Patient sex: M
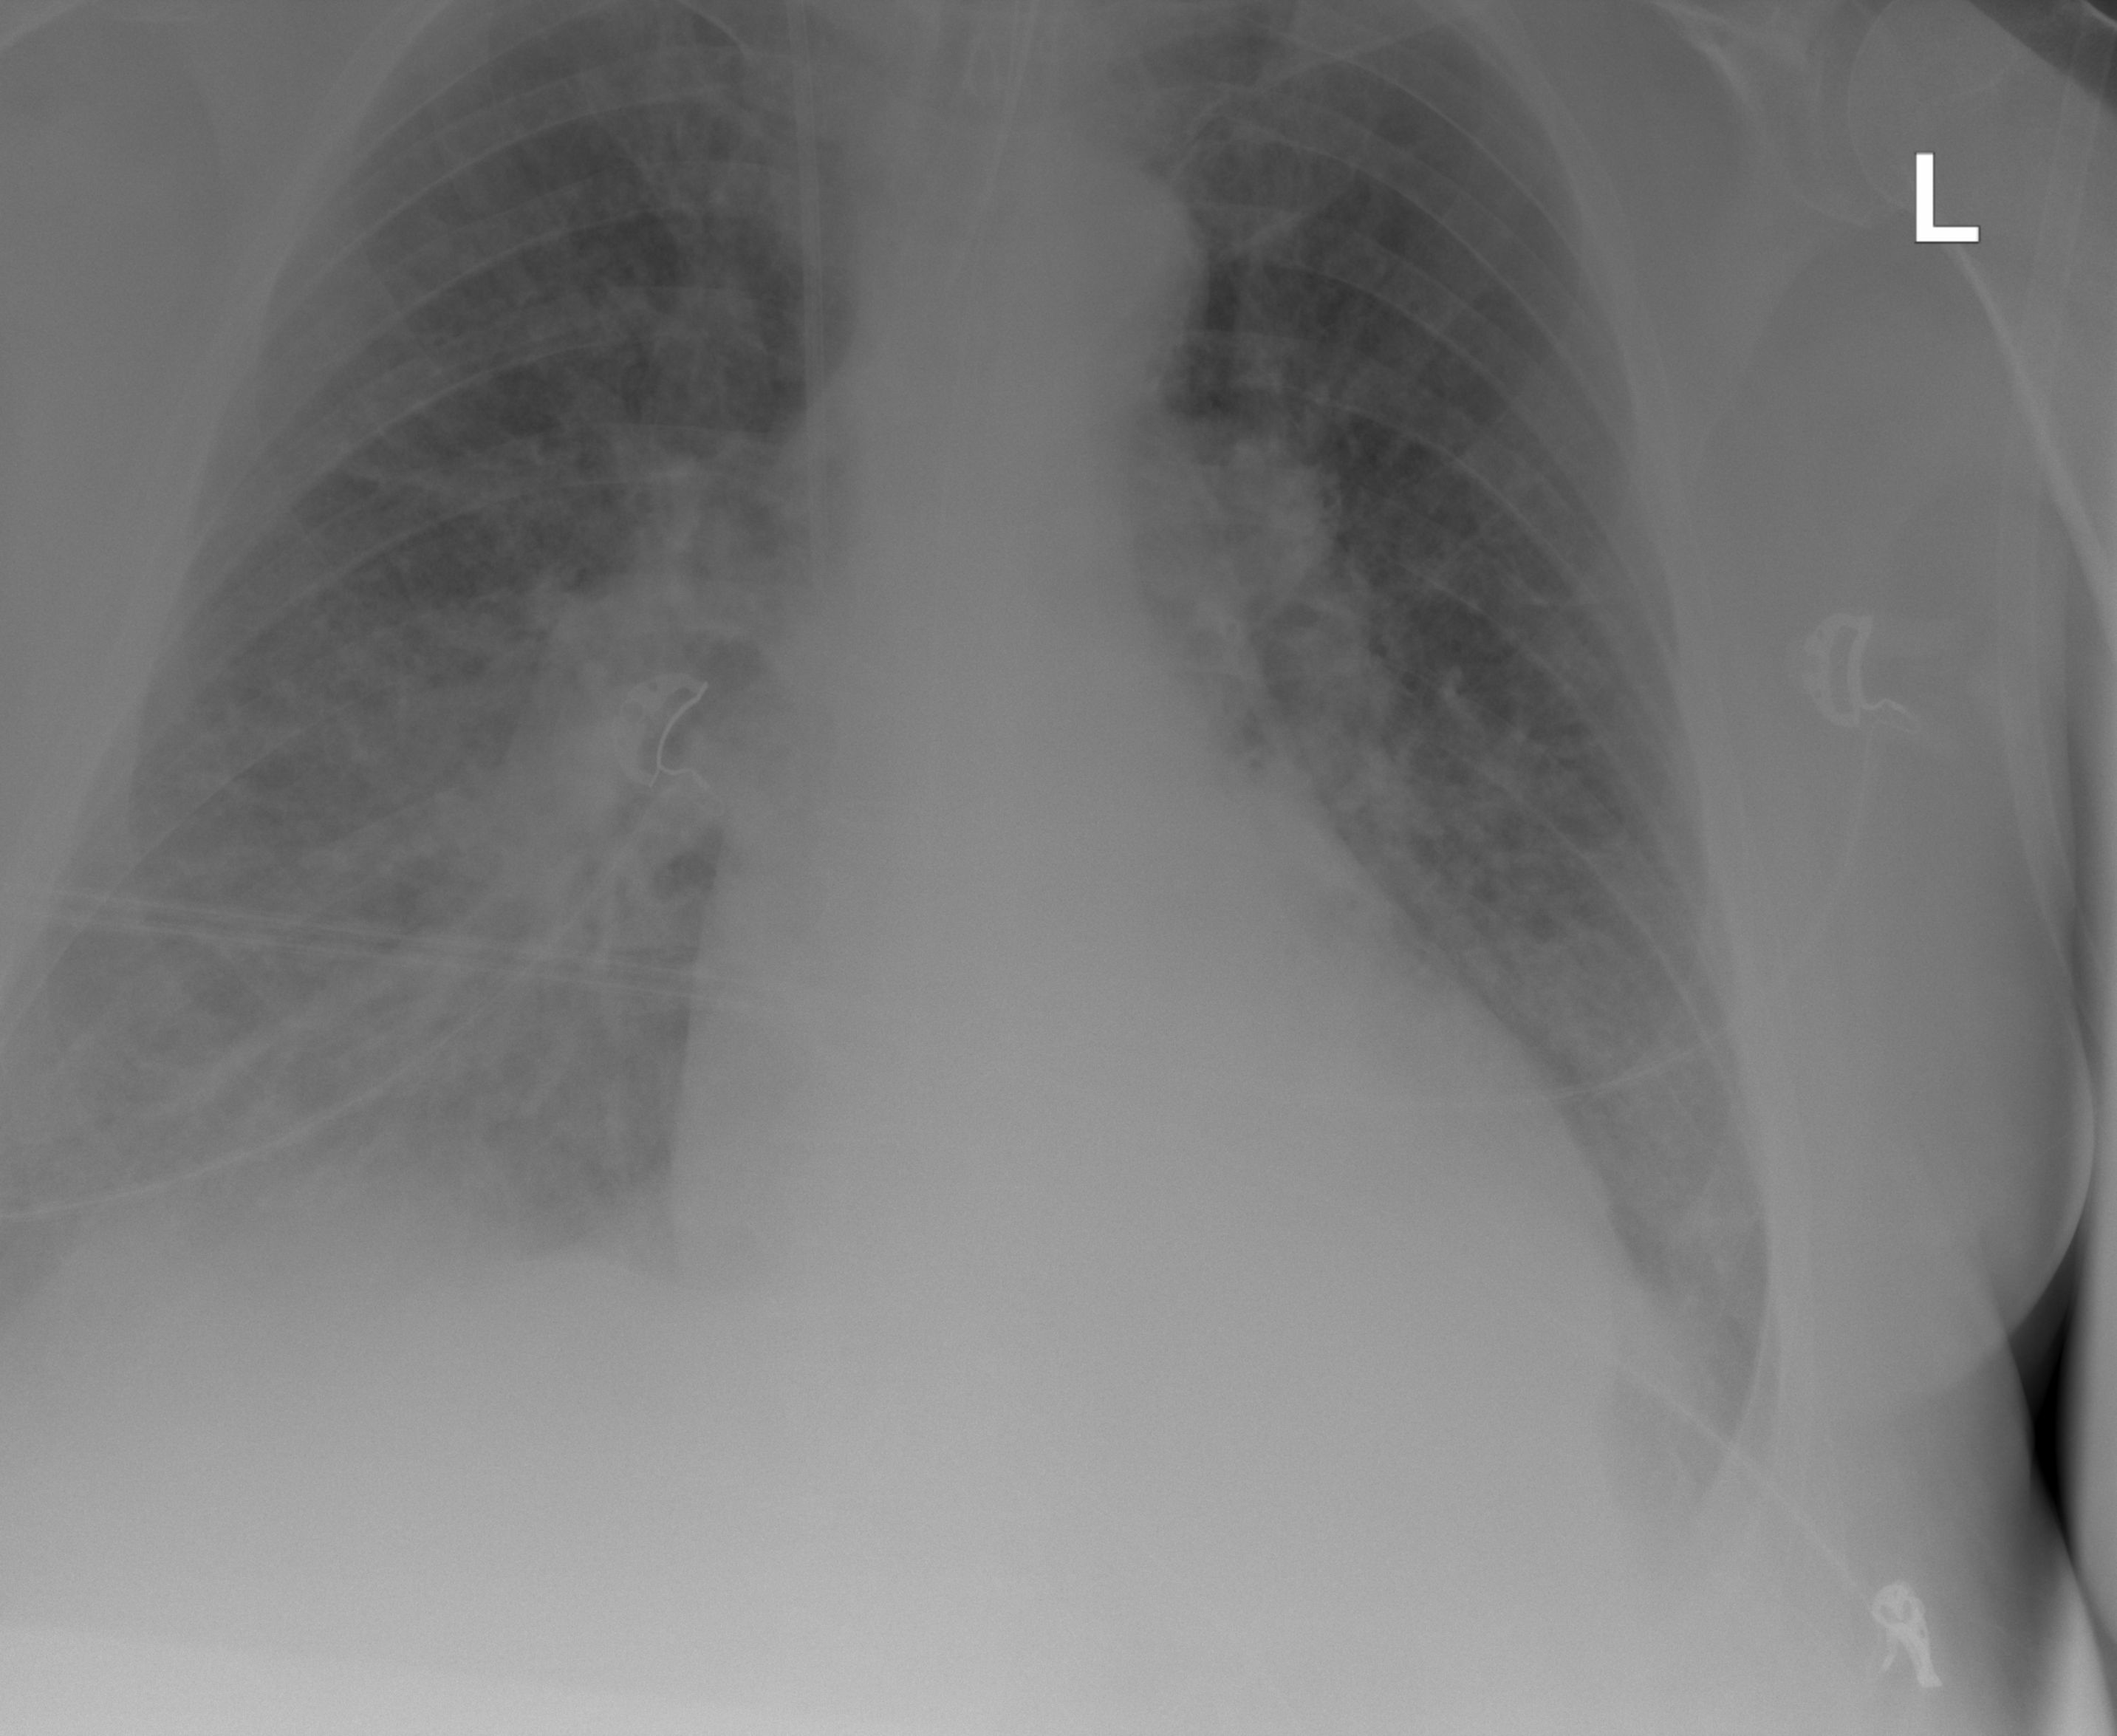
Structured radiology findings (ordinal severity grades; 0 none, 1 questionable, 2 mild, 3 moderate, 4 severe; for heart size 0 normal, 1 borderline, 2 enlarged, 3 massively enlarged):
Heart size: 1
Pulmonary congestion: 2
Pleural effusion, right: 2
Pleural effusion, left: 2
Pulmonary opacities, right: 2
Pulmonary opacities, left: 2
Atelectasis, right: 2
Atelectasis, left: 2